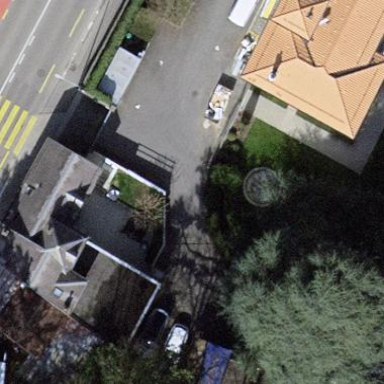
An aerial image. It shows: Detached building.